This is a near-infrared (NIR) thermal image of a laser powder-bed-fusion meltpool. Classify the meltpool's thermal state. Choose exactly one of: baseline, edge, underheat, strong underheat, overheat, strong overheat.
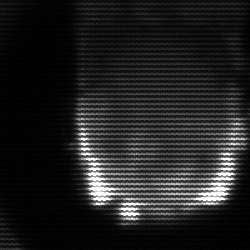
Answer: baseline